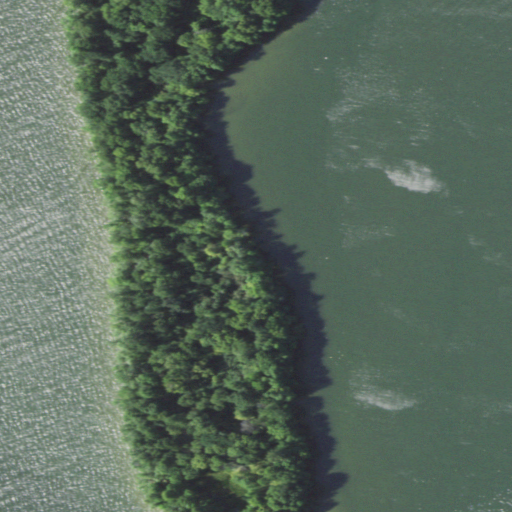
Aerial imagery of island in Minnesota named Pipe Island containing open water, deciduous forest, woody wetlands, and herbaceous wetlands